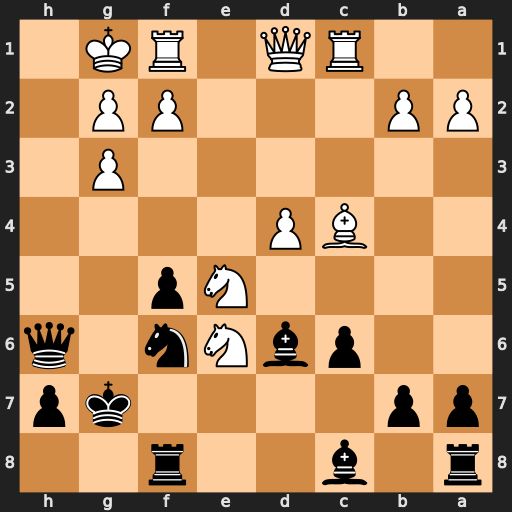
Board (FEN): r1b2r2/pp4kp/2pbNn1q/4Np2/2BP4/6P1/PP3PP1/2RQ1RK1
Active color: b
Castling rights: -
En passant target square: -
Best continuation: Bxe6 Bxe6 Bxe5 dxe5 Ng4